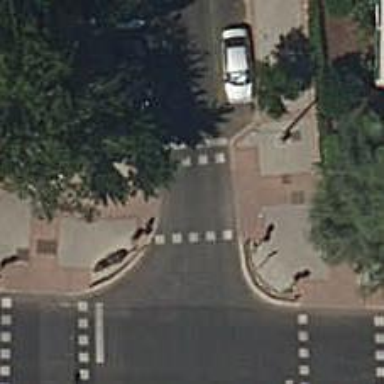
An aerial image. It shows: Road with traffic signals.